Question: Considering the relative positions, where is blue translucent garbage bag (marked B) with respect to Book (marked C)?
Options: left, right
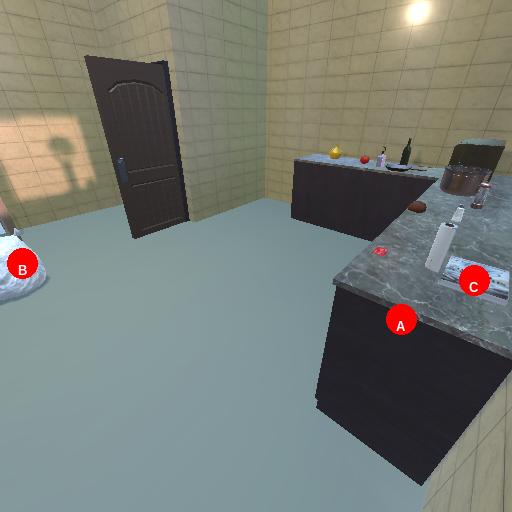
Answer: left